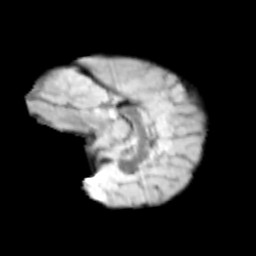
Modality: T2w
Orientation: sagittal
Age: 10
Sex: female
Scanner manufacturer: siemens
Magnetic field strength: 3 T
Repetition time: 3.8 s
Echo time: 0.07 s